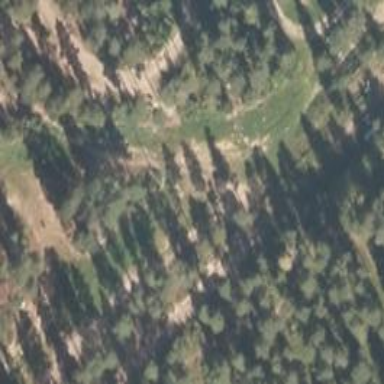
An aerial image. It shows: Disc golf hole.